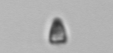
Label: Pyramimonas